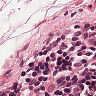
Metastatic tissue present: no